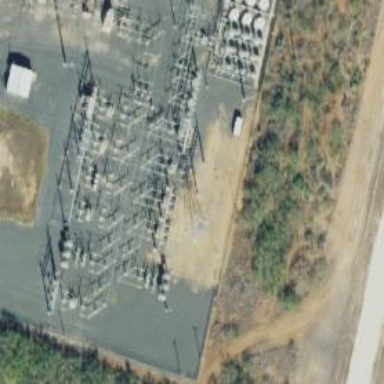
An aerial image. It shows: Power tower.